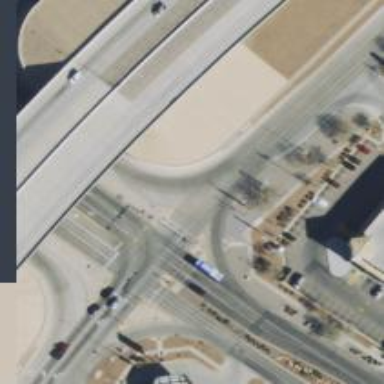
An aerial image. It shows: Frontage road connected to primary link highway.